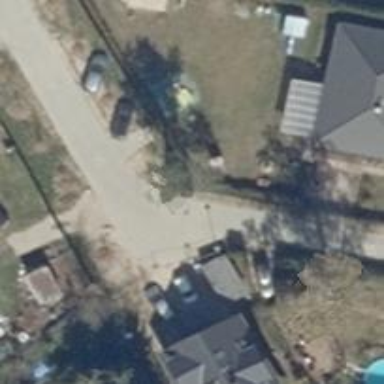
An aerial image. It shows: Residential road.